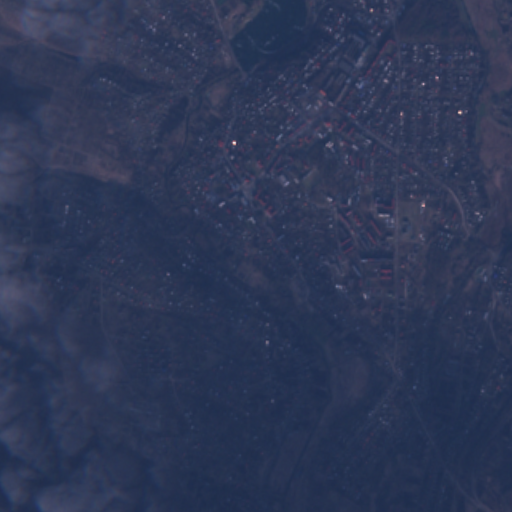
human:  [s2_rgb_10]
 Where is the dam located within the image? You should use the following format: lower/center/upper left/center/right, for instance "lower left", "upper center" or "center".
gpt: The dam is located in the upper center of the image.
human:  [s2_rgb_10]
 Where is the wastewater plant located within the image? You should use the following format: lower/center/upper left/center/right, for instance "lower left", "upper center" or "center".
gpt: The wastewater plant is located in the upper right of the image.
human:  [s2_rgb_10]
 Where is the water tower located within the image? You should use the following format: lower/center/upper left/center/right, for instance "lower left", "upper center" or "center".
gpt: The water tower is located in the upper center of the image.
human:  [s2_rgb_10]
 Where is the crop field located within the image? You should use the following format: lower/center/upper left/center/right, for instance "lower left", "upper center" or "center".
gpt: There is no crop field in the image.